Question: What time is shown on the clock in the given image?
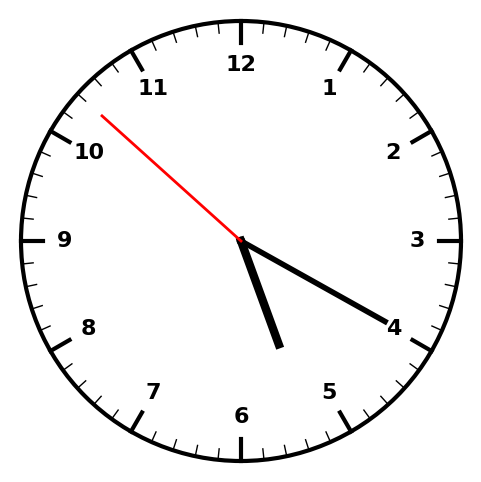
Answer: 05:19:52